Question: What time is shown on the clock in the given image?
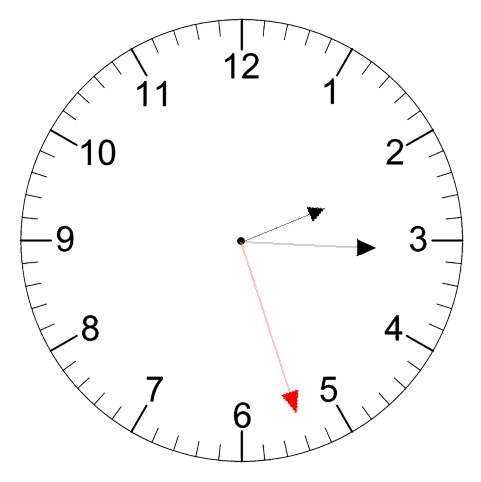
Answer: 02:15:27